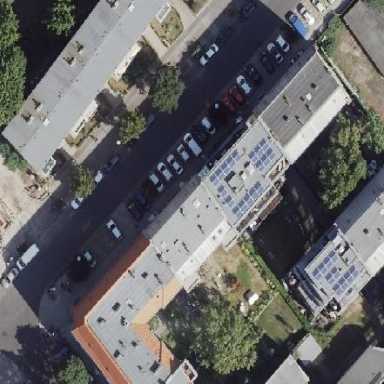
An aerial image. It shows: Apartment building with double saltbox roof shape.